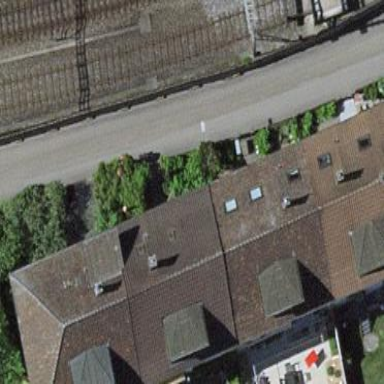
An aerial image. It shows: Terrace building.